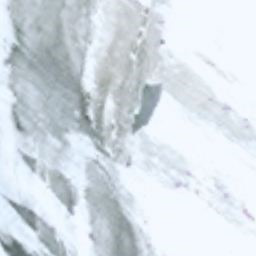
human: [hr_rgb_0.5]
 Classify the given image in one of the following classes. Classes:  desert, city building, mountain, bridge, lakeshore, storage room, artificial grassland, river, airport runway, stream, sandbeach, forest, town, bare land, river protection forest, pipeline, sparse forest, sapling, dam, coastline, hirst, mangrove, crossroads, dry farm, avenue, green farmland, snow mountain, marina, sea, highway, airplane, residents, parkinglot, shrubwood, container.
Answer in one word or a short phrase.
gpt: snow mountain